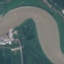
Label: River